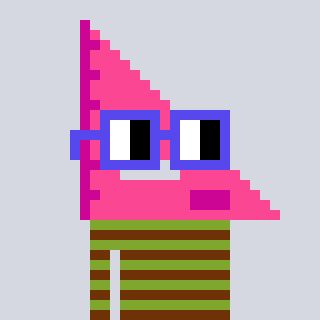
a pixel art character with square blue glasses, a squadron ruler-shaped head and a slimegreen-colored body on a cool background